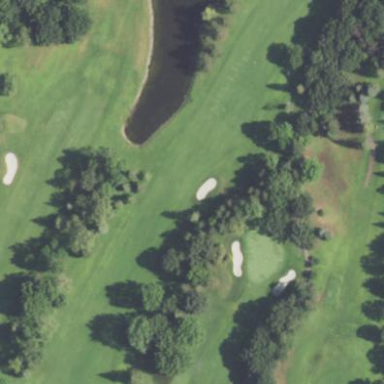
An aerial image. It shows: Rough area on grassy golf course.